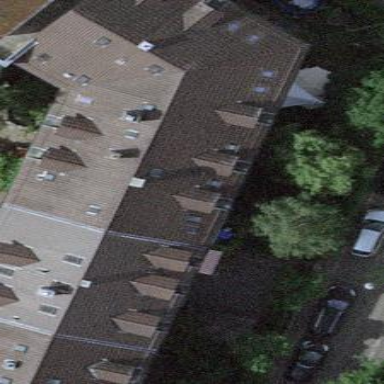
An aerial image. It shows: Gabled-roof apartment building with maroon roof tiles.